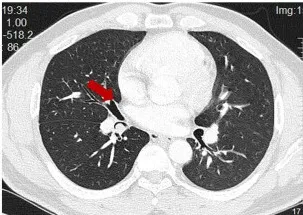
Chest CT scan with or without contrast. (a and b) Small nodules in the bronchial lumen of the dorsal segment of the lower lobe of the right lung.
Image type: radiology (ct)